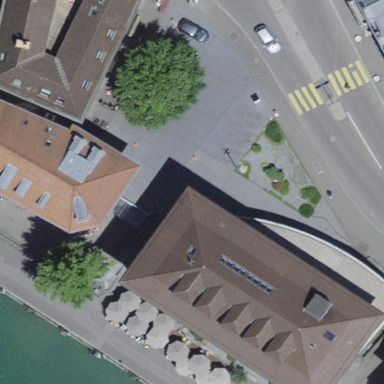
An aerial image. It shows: Office building.